Question: I am failing to correctly organize jQuery Mobile components in the following way:

I was trying to build this fixed searchbar, but after many attemps I ended up here, asking for help.
'''
<div data-role="header" data-position="fixed" data-theme="b">
<a data-role="button" class="ui-btn-lft" href="#pgIndex" data-icon="arrow-l" data-theme="b">Back</a>
<h1>Title</h1>
</div>
<div data-role="header" data-theme="b" id="second-header">
<div style="float:left; width: 75%;">
<select name="selCombo1" id="selCombo1" data-mini="true">
<option value="0">Option 0 - All</option>
</select>
<span style="margin-bottom: 3px;"></span>
<select name="selCombo2" id="selCombo2" data-mini="true">
<option value="0">Option 0 - All</option>
</select>
</div>
<div style="float:right; width: 25%;">
<a data-role="button" data-mini="true" data-icon="search" data-iconpos="top" data-rel="back">Search</a>
</div>
</div>
'''
Is there a simple way to archieve this?
The complete code is on jsFiddle:
<URL>
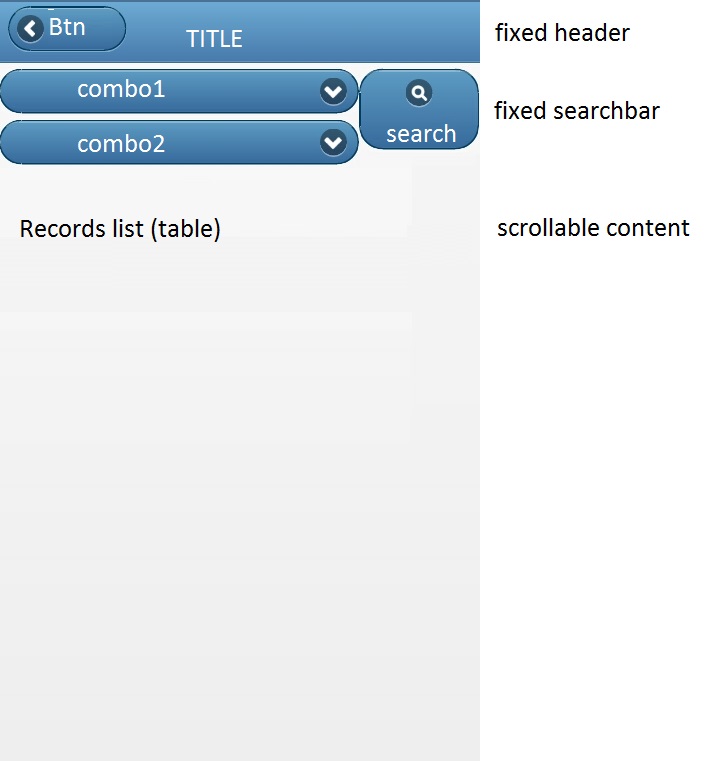
Answer: You can achieve a similar effect to a second header level by appending a div with the classes:
'''
class="ui-bar ui-bar-b"
'''
to your header. Here's a simple example using your code.
<URL>
<URL>